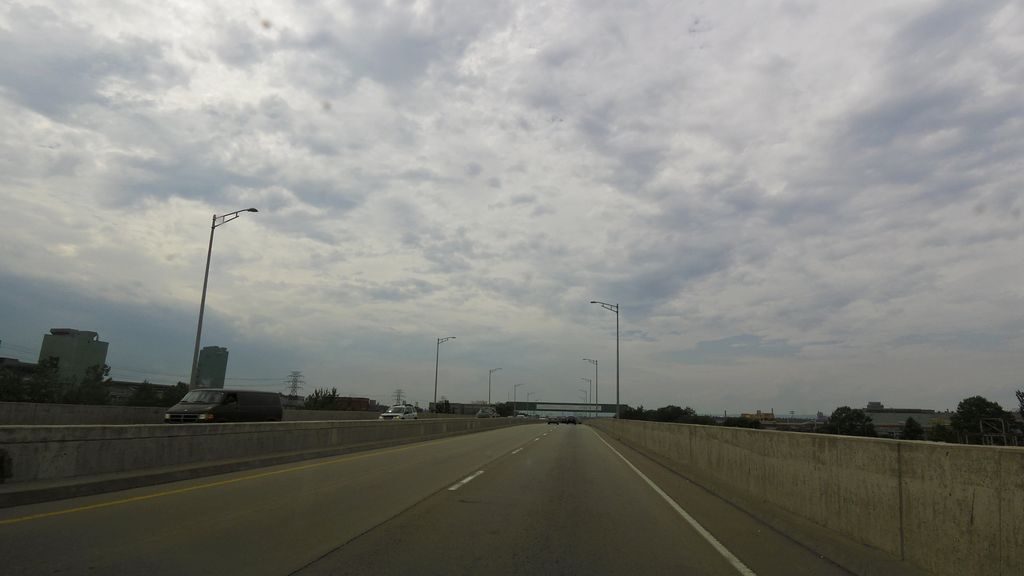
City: hamilton